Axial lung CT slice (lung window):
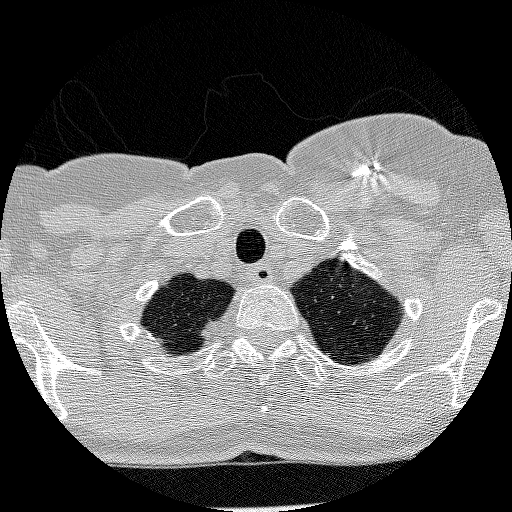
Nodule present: no